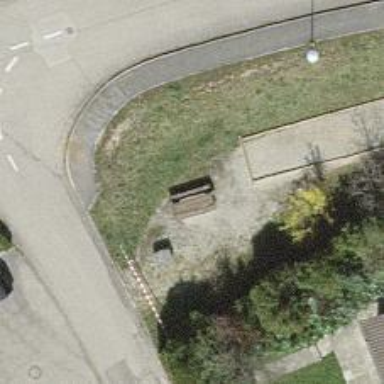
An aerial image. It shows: Picnic table located in leisure land area.